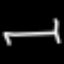
Label: bed